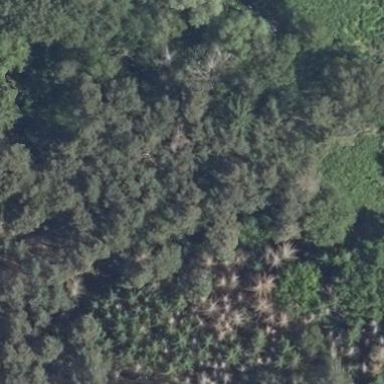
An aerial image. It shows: Mixed wood forest area.